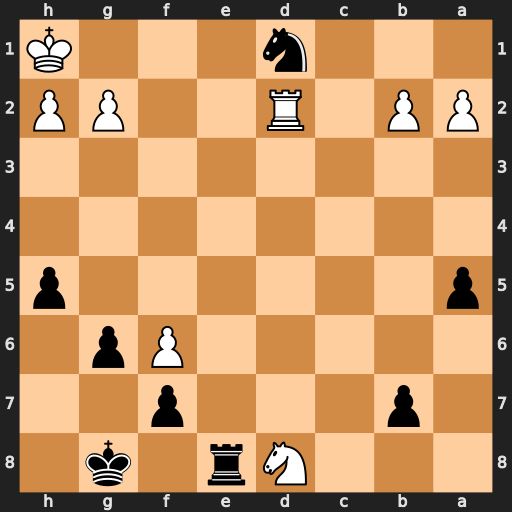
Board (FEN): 3Nr1k1/1p3p2/5Pp1/p6p/8/8/PP1R2PP/3n3K
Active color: b
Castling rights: -
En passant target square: -
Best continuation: Re1#